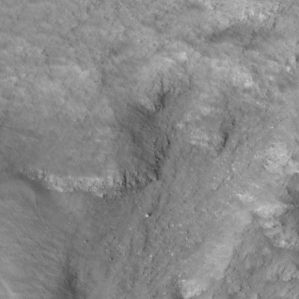
Label: non_frost